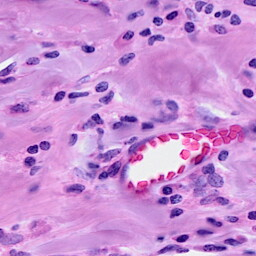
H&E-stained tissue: Breast